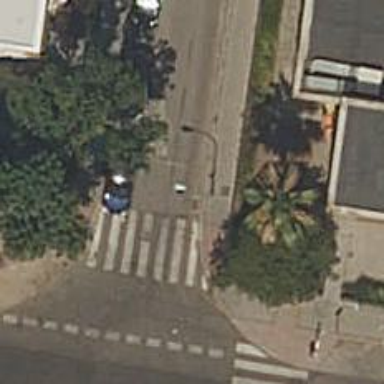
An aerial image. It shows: Asphalt footway with zebra crossing.